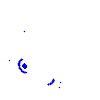
Particle: electron